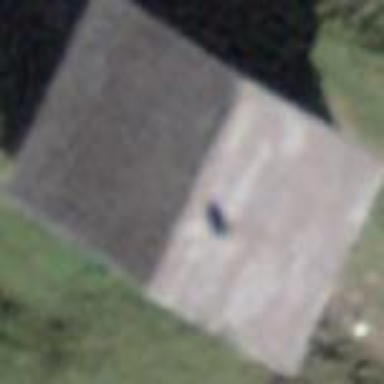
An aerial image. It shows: Cabin.